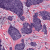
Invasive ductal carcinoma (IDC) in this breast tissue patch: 1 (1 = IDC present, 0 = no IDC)